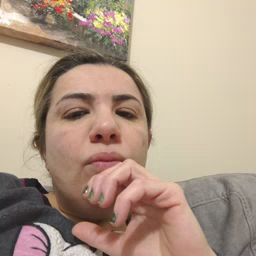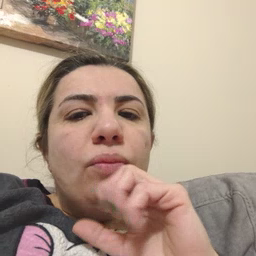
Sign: old